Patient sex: M
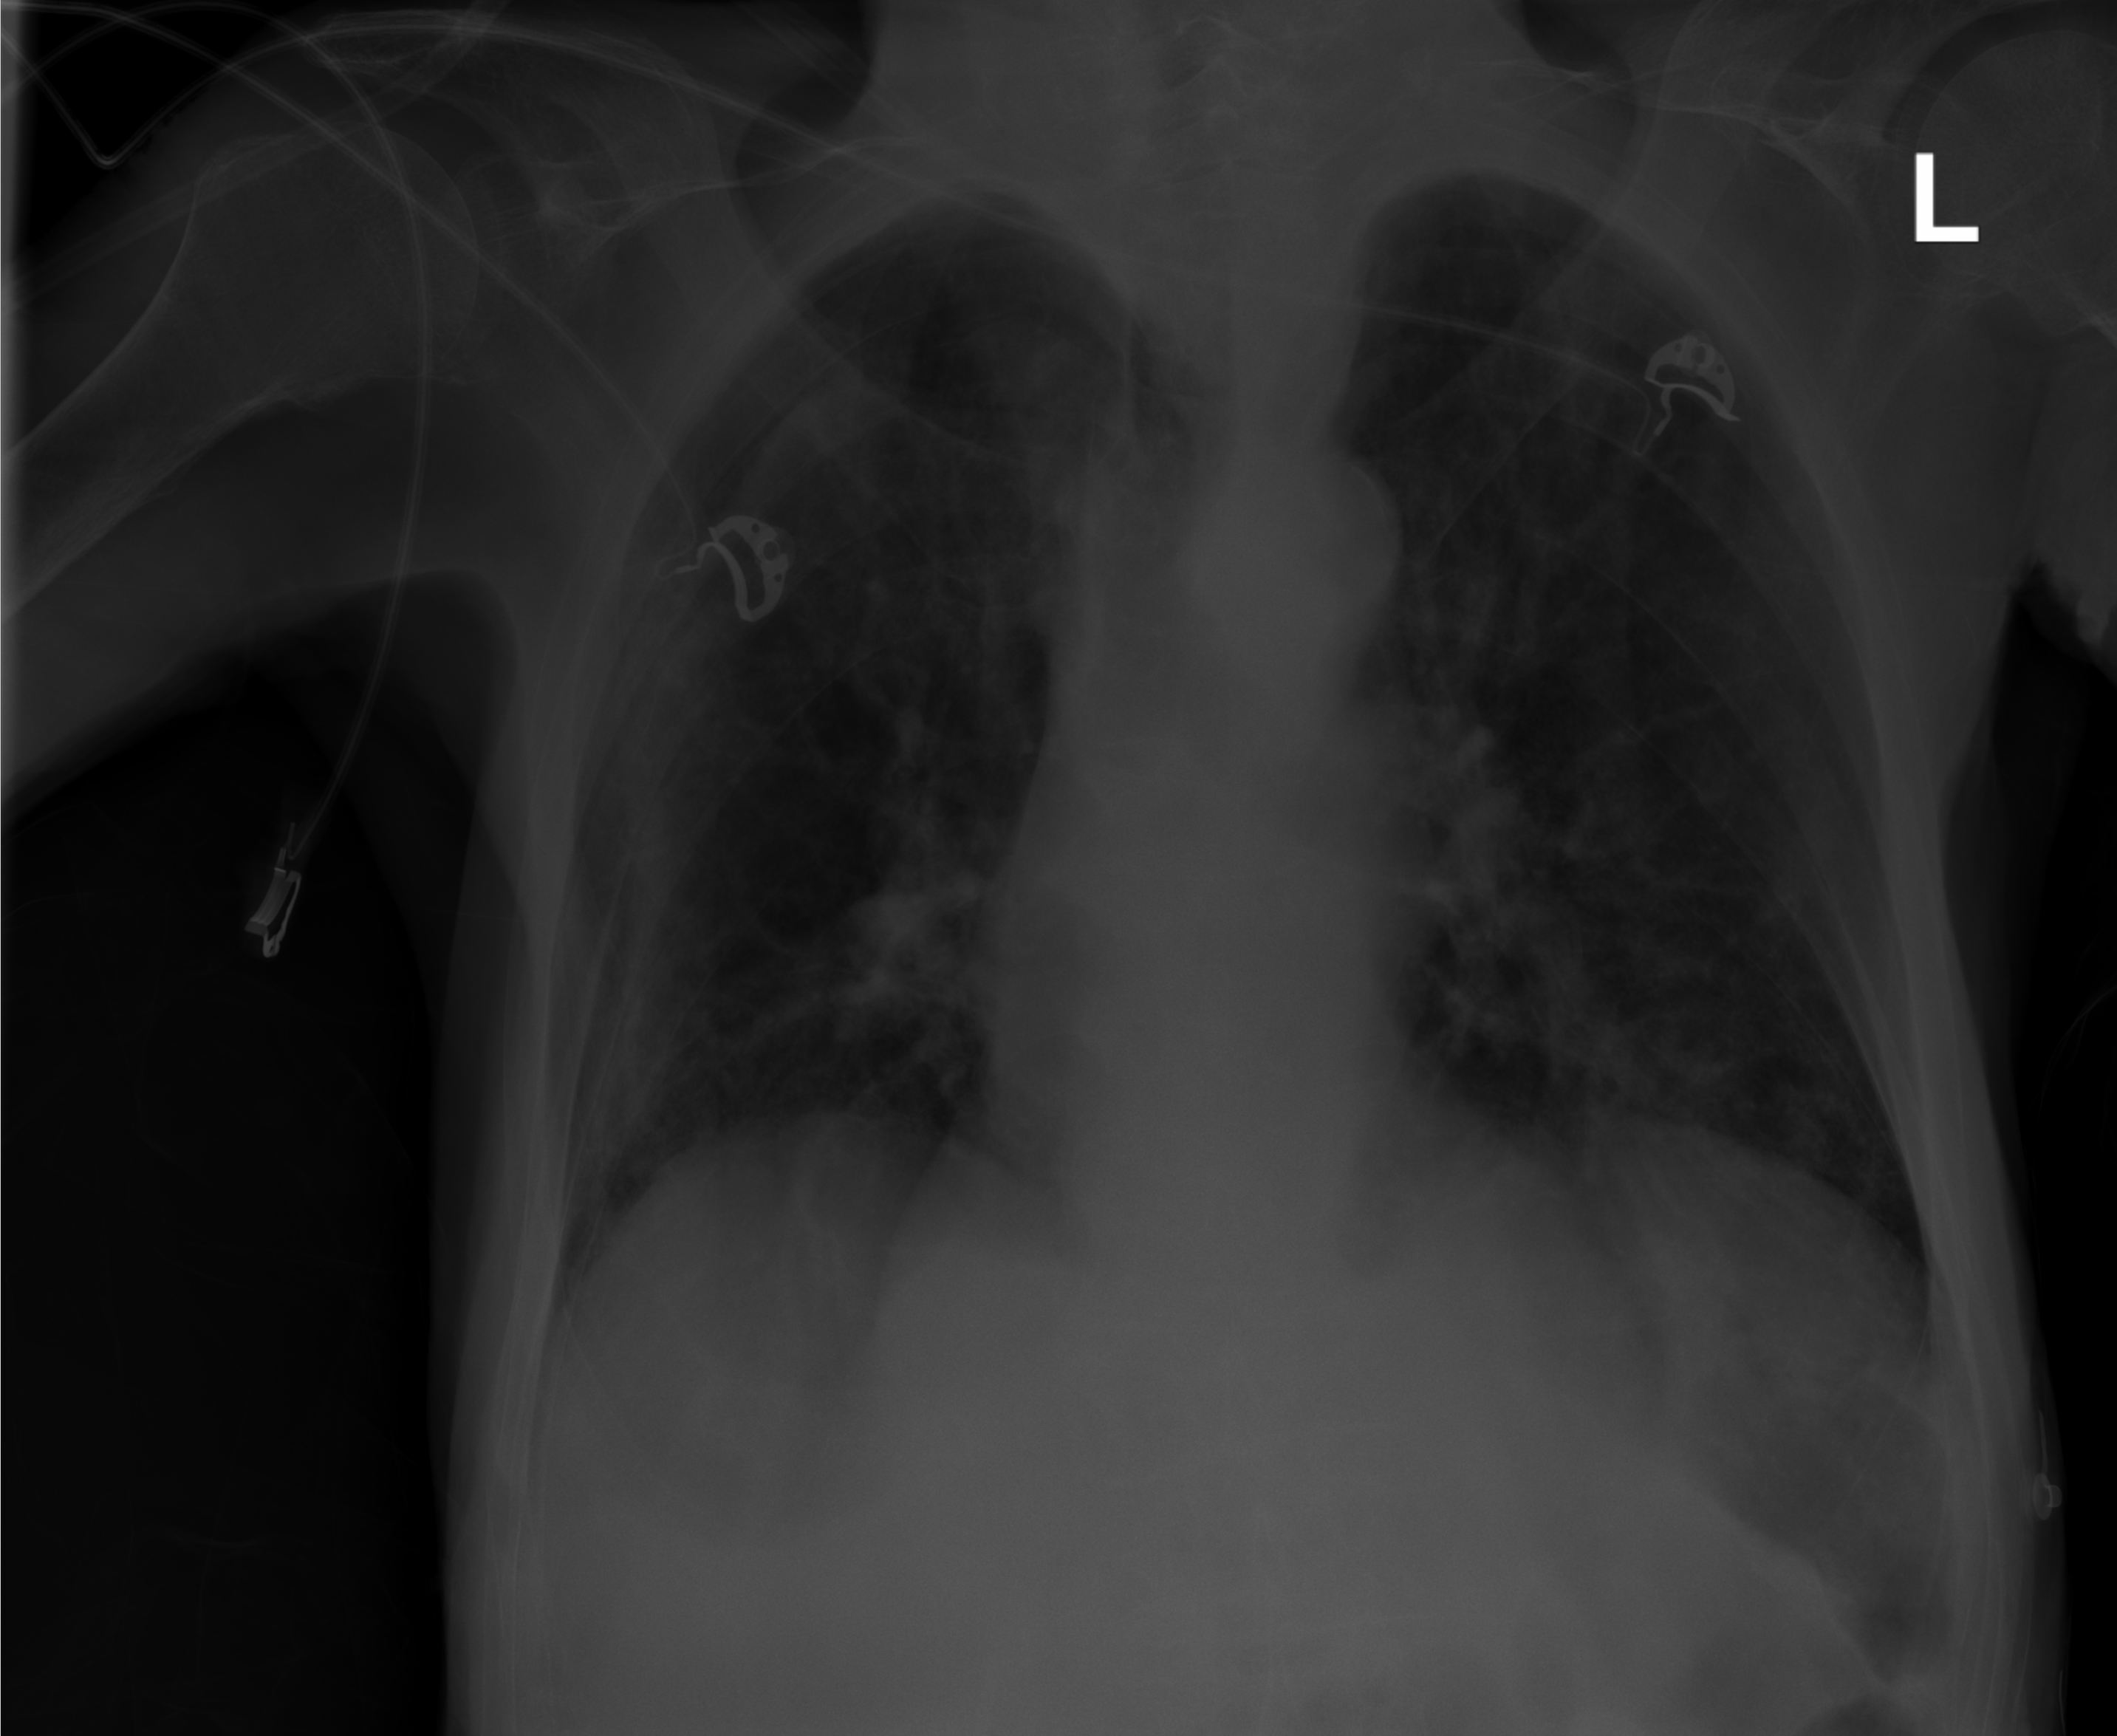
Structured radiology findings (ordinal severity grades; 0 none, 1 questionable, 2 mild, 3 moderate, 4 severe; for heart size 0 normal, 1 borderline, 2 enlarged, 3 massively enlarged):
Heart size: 0
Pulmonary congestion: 0
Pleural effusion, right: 0
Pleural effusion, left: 0
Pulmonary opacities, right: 0
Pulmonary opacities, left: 0
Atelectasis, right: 1
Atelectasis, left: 1